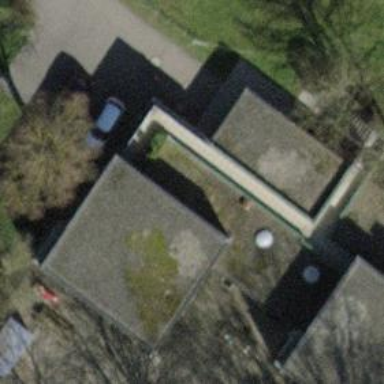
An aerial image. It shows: Kindergarten.